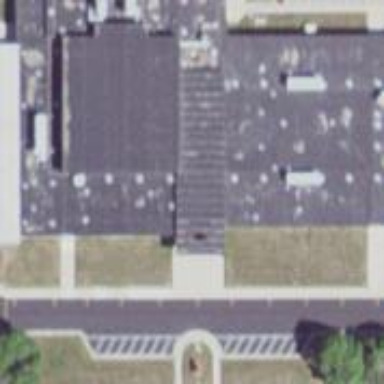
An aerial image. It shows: School building.